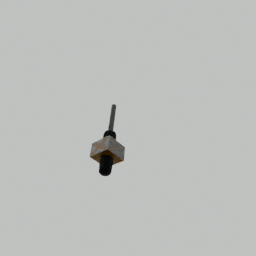
Label: electronics